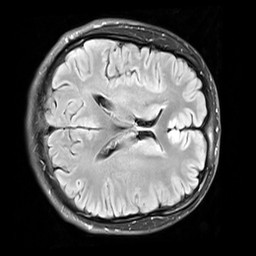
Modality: FLAIR
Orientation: axial
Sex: male
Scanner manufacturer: siemens
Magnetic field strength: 3 T
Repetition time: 10 s
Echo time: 0.09 s